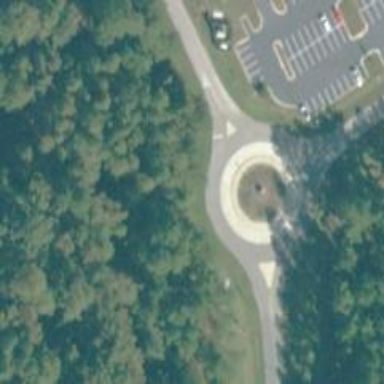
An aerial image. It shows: Mini roundabout on the road.